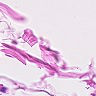
Metastatic tissue present: no